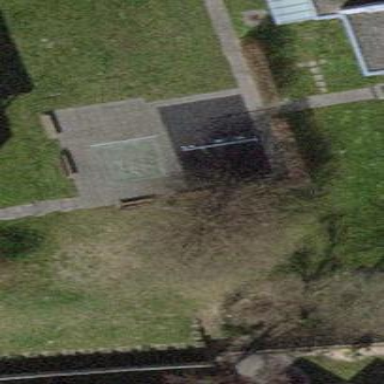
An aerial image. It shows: Playground area for leisure land.